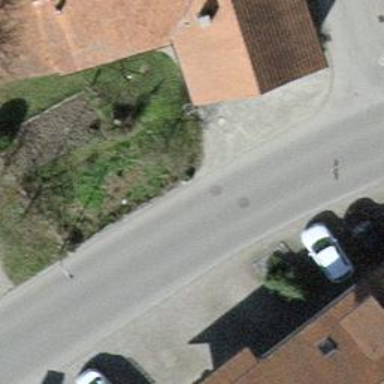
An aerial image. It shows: Residential road with asphalt surface and no sidewalk.